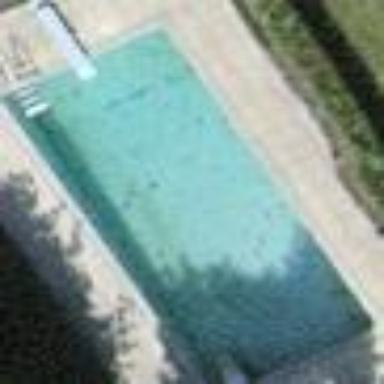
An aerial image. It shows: Swimming pool located in leisure land.